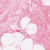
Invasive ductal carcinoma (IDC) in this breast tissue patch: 0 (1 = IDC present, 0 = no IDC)